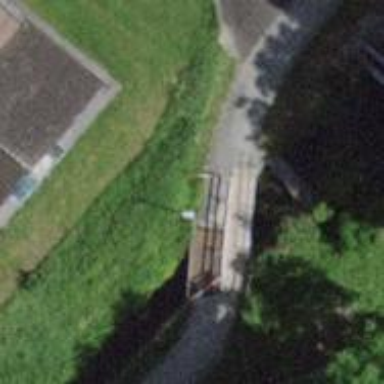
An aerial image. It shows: Footway bridge.